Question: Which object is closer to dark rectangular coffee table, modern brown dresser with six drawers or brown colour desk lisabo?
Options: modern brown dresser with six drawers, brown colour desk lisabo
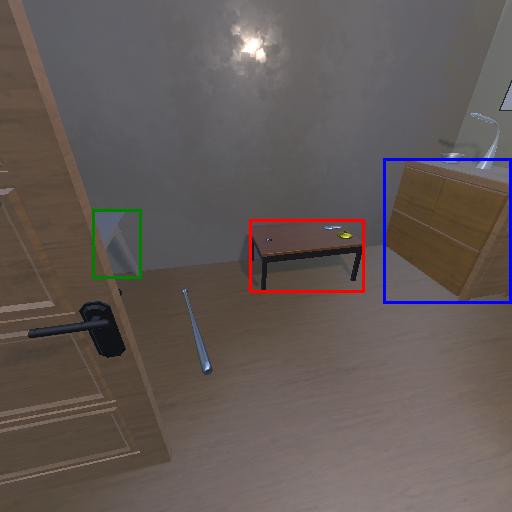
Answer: modern brown dresser with six drawers